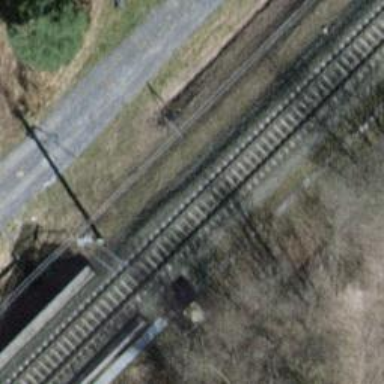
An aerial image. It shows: Railway signal.